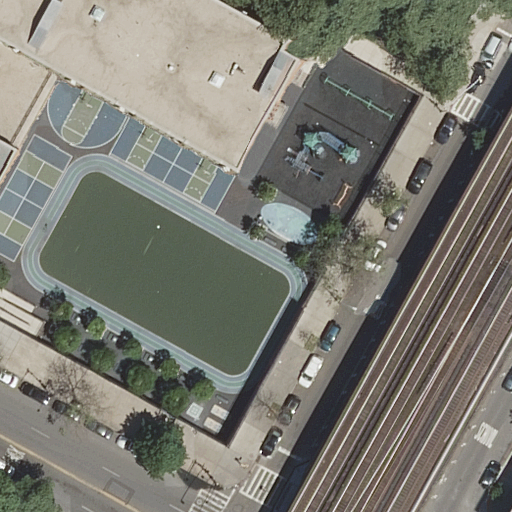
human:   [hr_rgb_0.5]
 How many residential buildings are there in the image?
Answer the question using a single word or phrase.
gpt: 1

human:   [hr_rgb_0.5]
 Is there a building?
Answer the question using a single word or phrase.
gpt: yes

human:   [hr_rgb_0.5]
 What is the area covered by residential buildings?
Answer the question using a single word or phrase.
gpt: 0m2

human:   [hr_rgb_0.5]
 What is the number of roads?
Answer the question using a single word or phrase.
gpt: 15

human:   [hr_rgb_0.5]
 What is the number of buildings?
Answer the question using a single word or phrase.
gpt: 1

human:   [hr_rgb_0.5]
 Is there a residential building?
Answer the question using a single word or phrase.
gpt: yes

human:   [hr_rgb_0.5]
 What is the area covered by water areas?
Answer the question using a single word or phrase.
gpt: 0m2

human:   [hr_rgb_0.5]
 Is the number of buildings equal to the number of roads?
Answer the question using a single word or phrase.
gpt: no

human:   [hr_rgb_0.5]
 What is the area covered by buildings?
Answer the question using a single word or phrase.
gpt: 0m2

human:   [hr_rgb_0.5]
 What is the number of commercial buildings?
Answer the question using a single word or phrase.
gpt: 0

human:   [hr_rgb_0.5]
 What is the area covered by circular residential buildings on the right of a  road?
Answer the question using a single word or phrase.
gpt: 0m2

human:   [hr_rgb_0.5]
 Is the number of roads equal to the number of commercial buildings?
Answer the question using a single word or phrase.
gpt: no

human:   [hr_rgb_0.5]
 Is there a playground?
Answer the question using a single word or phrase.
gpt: yes

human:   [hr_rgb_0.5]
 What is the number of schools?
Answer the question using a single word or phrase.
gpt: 1

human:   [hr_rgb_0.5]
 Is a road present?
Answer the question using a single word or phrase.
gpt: yes

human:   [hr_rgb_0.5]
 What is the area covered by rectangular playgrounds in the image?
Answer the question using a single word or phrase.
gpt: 3036m2

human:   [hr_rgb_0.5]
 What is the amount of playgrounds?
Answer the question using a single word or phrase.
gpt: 1

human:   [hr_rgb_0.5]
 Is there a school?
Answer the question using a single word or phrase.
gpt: yes

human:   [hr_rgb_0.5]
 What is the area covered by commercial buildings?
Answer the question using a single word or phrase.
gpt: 0m2

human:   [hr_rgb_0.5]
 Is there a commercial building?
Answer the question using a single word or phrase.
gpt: no

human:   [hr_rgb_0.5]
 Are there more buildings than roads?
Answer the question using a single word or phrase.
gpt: no

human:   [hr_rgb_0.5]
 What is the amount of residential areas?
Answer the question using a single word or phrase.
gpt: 1

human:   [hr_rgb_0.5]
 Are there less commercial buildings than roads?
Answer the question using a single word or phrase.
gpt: yes

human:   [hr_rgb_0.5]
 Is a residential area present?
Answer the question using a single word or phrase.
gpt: yes

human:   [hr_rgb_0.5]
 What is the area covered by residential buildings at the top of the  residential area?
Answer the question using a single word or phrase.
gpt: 0m2

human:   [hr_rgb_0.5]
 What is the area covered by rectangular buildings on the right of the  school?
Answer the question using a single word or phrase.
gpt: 0m2

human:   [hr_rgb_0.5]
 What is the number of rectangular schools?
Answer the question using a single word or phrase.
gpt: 0

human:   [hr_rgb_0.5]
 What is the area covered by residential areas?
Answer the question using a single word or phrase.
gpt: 238m2

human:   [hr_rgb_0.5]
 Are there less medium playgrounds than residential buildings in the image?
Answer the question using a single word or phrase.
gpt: yes

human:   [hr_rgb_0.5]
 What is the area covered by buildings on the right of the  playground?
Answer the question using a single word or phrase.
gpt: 0m2

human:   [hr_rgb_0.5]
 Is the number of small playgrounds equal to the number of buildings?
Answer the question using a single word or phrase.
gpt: no

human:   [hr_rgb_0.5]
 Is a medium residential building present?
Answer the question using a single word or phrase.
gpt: no

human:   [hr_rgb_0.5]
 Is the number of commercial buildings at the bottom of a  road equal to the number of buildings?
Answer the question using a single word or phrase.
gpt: no

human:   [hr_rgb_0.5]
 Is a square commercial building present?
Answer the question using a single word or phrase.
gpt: no

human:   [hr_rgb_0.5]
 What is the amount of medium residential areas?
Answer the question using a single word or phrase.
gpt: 1

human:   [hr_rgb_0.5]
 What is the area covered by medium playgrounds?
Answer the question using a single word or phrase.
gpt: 0m2

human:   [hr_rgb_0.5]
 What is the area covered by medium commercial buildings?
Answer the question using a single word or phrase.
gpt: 0m2

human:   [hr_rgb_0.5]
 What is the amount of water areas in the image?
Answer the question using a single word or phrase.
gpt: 0

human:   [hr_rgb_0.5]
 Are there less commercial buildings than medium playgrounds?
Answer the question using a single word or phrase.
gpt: no

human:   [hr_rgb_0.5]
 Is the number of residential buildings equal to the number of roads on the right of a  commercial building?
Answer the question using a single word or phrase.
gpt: no

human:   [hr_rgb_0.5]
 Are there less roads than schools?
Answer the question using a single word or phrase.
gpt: no

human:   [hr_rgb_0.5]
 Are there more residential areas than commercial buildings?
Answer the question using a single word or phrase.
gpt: yes

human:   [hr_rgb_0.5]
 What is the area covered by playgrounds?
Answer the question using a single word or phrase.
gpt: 3036m2

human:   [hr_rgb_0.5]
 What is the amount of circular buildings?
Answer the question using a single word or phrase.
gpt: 0

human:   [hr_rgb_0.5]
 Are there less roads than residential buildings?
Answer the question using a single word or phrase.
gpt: no

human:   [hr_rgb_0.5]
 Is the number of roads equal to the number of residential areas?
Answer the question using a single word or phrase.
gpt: no

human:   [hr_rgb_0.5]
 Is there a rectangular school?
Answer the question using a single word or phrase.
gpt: no

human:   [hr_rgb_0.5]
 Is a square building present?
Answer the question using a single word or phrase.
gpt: no

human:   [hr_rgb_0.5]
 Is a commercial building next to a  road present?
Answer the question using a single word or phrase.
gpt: no

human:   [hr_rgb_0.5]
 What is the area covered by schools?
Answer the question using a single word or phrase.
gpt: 1362m2

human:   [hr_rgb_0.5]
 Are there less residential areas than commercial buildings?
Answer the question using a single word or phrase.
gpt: no

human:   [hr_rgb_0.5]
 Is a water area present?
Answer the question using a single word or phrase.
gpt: no

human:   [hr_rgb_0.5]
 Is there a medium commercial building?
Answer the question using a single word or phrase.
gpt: no

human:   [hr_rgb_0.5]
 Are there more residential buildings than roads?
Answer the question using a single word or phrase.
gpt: no

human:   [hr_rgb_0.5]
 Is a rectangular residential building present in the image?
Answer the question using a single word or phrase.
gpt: yes

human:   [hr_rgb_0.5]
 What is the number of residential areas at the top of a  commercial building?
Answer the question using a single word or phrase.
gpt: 0

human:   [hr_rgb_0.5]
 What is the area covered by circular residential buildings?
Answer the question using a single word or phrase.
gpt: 0m2

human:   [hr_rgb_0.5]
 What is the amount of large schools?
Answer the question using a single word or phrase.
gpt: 1

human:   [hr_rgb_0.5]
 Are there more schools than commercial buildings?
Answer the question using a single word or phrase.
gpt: yes

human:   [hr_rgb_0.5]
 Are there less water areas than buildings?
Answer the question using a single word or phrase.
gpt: yes

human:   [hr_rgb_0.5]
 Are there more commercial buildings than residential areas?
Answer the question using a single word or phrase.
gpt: no

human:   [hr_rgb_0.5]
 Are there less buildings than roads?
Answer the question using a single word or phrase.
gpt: yes

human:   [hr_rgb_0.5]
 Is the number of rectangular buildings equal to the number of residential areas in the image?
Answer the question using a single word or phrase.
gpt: yes

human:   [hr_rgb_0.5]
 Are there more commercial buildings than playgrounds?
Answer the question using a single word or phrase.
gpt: no